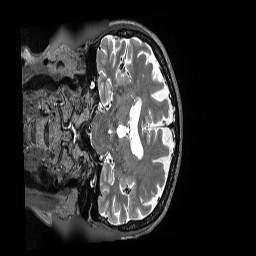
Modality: T2w
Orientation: coronal
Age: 78
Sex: male